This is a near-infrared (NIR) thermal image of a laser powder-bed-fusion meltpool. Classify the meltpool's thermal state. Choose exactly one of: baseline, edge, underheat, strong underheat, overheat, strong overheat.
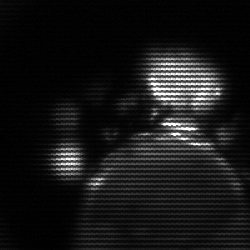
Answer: edge